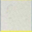
Piece: xx